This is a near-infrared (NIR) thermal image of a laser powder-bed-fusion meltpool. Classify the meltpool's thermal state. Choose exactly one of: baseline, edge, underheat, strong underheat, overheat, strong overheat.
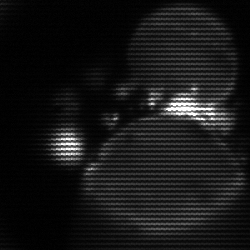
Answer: edge